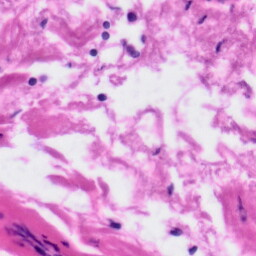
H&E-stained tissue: Tonsil